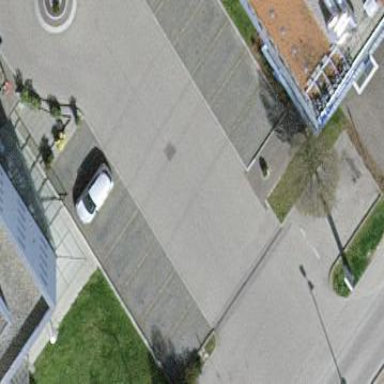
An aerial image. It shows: Parking area with surface.